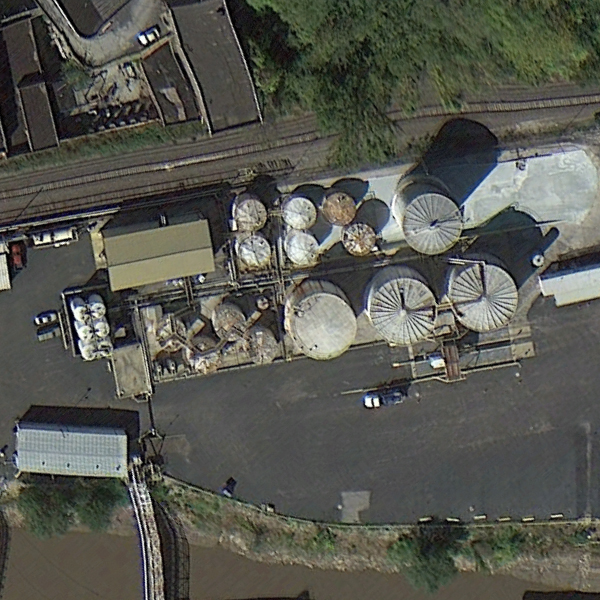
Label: StorageTanks